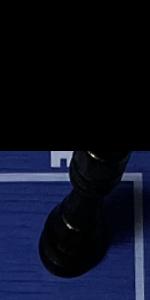
Label: Rook_Black